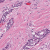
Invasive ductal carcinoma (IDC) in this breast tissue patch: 1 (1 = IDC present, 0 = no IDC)